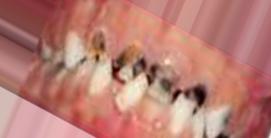
Condition: Caries